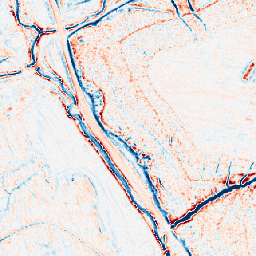
Category: edge_preserving
Decomposition family: anisotropic_diffusion
Decomposition parameters: iterations: 20
kappa: 50
gamma: 0.1
Upsampling method: area
Upsampling parameters: scale: 4
Upsampling scale: 4